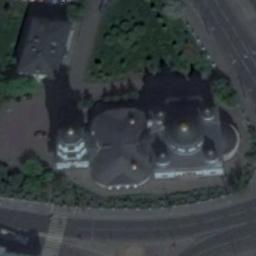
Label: church